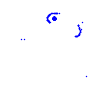
Particle: pion